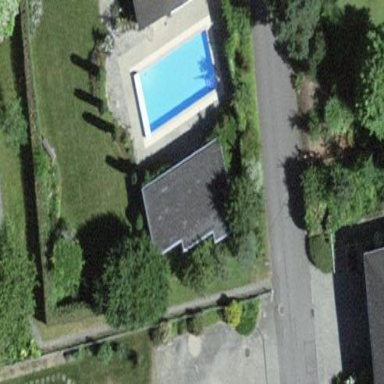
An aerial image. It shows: Shed.